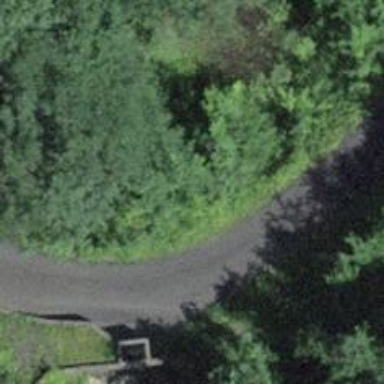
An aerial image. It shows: Culvert tunnel.